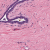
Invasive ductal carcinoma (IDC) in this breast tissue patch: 0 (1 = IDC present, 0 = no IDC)